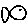
Label: fish